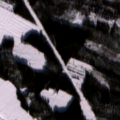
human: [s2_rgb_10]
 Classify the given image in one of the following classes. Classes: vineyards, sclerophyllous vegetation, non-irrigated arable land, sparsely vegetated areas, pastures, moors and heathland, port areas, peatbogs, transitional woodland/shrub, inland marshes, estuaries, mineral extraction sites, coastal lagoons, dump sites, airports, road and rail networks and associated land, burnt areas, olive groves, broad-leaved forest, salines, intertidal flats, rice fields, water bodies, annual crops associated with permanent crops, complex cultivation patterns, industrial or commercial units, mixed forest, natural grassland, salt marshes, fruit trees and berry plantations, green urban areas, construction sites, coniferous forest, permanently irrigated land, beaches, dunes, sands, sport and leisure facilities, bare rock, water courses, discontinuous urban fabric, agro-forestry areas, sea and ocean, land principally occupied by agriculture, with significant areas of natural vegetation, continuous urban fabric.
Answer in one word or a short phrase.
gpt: non-irrigated arable land, land principally occupied by agriculture, with significant areas of natural vegetation, coniferous forest, mixed forest